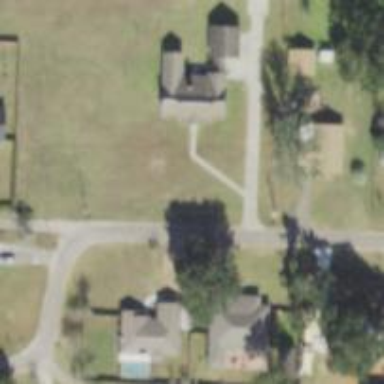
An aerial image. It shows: Driveway.